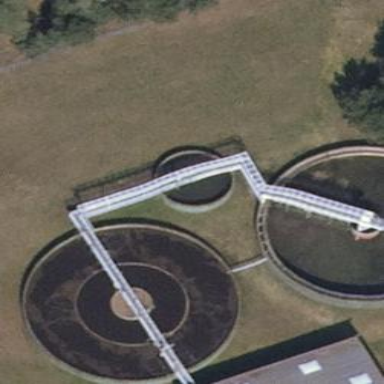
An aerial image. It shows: Body of wastewater.